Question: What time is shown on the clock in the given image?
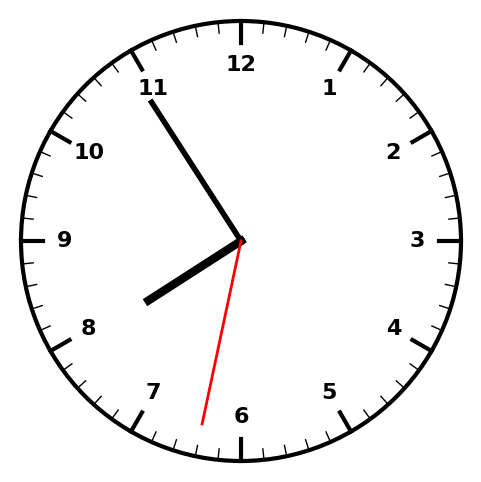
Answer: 07:54:32